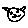
Label: cat